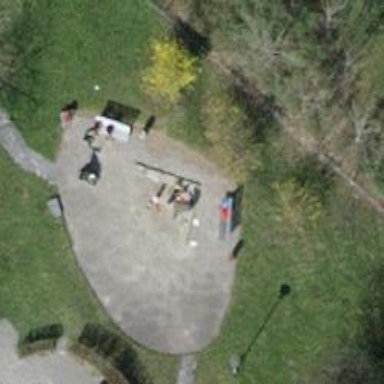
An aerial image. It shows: Bench.